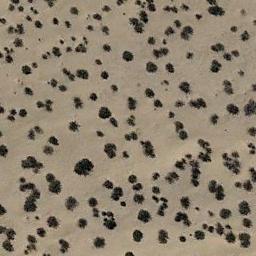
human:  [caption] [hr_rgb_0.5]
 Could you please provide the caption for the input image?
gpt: The chaparral is consist of sparse bushes on the desert .

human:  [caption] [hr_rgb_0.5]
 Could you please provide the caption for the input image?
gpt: Chaparral is evenly distributed on the sand .

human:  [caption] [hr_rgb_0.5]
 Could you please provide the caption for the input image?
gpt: A lot of disconnected chaparrals of different sizes grow in the desert .

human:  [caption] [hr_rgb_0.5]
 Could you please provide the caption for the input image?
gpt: In this jungle, Only the little vegetation can be seen .

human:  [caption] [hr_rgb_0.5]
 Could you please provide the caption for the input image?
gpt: The vegetation in the chaparral is approximately the same size .